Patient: sex M, age 80
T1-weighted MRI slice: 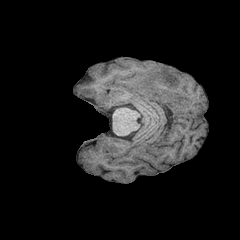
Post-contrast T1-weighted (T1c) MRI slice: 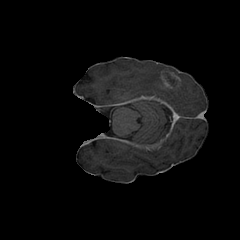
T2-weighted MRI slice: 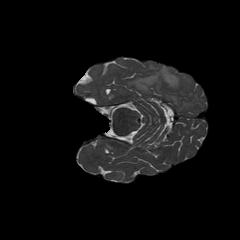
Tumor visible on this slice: yes
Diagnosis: Glioblastoma, IDH-wildtype
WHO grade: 4